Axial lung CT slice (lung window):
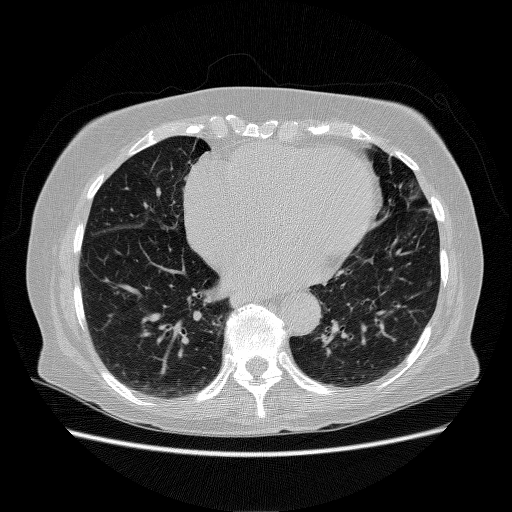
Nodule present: no